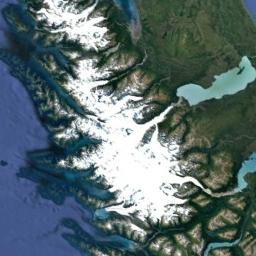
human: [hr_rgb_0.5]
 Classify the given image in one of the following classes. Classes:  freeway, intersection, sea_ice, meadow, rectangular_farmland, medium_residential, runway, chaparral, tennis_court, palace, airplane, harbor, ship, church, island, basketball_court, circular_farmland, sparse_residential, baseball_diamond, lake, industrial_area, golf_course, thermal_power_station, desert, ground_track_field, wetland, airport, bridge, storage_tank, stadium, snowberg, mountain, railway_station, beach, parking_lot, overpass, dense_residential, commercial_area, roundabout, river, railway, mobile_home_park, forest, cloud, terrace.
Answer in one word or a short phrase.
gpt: snowberg